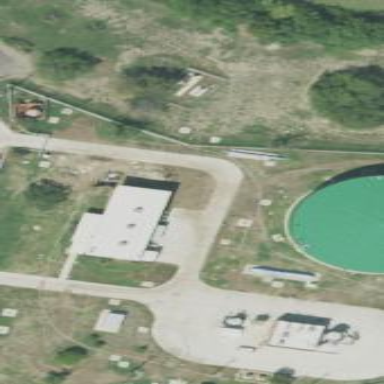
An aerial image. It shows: Silo.